Interaction volume radius: 10 \u00c5
Interaction volume height: 15 \u00c5
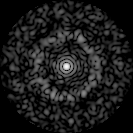
Disorder parameter: 0.8332